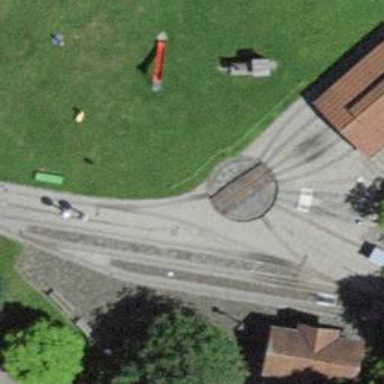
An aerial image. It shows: Miniature railway.